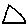
Label: triangle